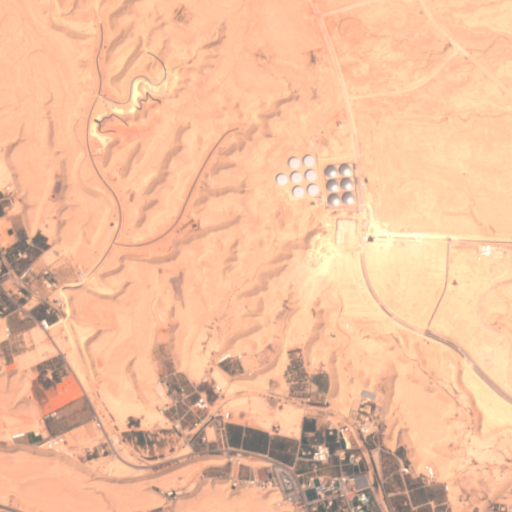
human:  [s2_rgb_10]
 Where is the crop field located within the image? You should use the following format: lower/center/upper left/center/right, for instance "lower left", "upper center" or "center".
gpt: The crop field is located in the center left of the image.
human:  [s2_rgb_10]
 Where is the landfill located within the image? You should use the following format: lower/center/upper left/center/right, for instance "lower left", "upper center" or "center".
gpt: The landfill is located in the center of the image.
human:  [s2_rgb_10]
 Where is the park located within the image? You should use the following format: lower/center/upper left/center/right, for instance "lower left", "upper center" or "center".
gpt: The park is located in the lower center of the image.
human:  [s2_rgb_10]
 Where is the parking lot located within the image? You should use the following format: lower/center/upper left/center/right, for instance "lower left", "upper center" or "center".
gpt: There is no parking lot in the image.